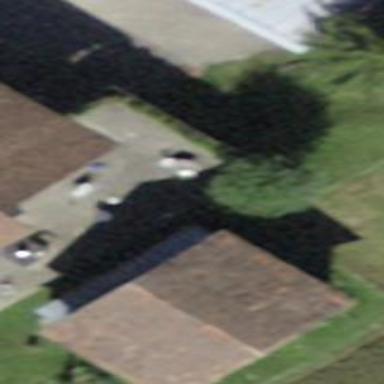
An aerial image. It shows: Shed.